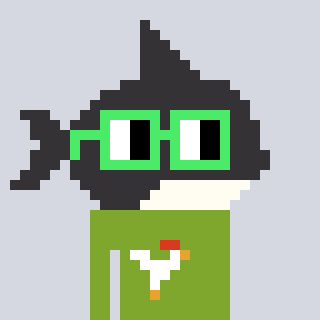
a pixel art character with square light green glasses, a orca-shaped head and a slimegreen-colored body on a cool background